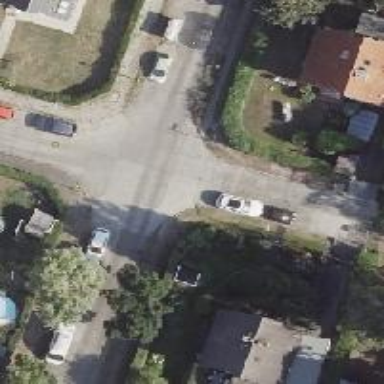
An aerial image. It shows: Residential road surfaced with concrete plates.